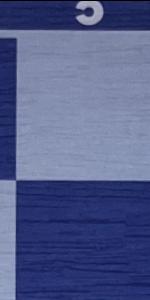
Label: Empty